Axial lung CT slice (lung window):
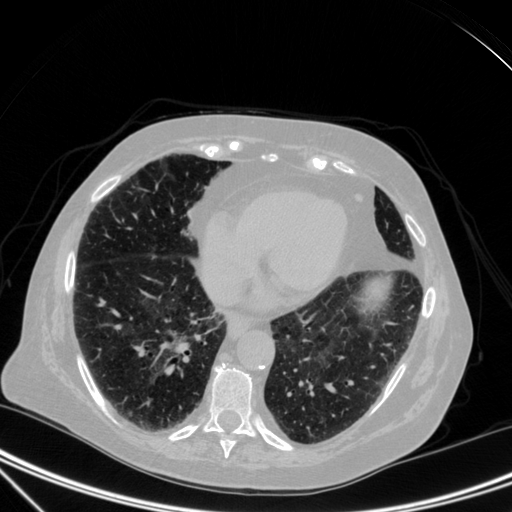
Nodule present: no